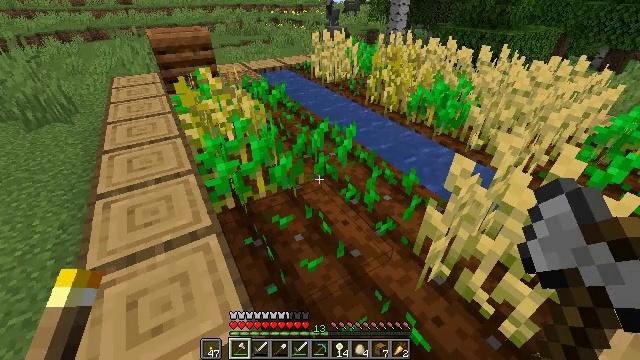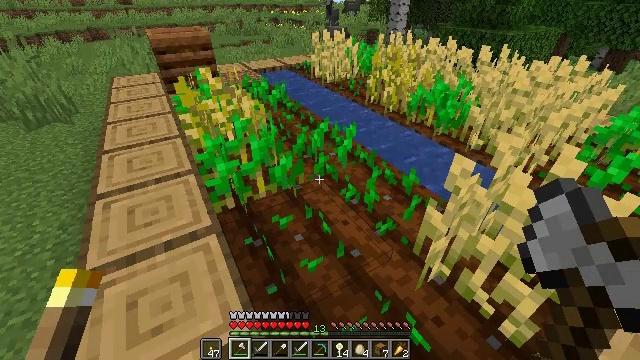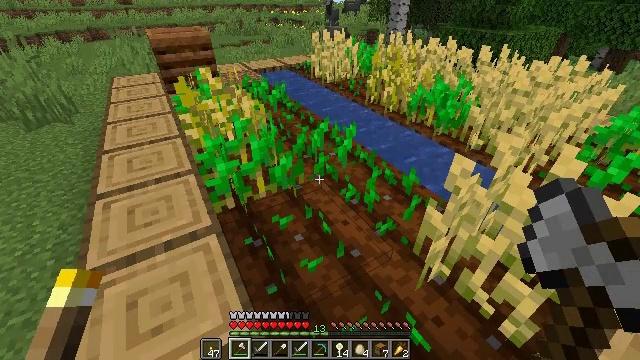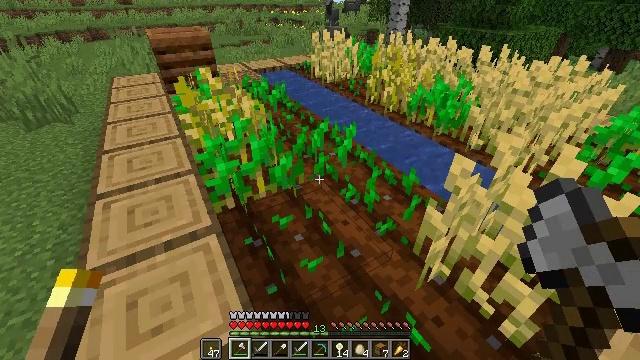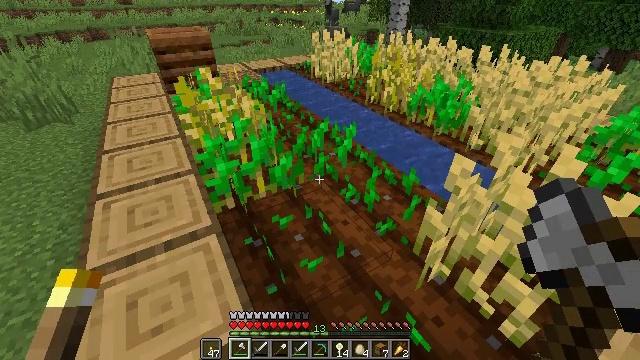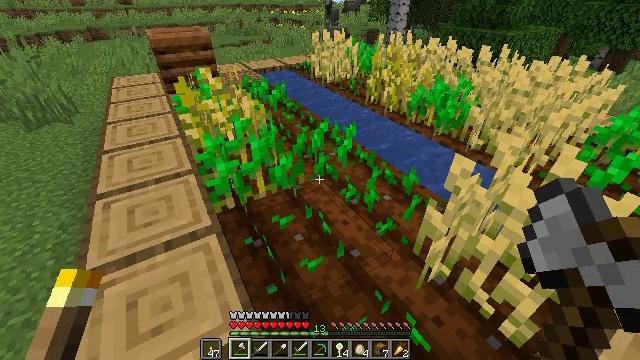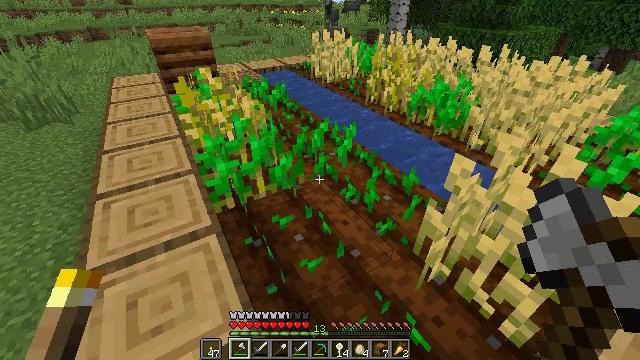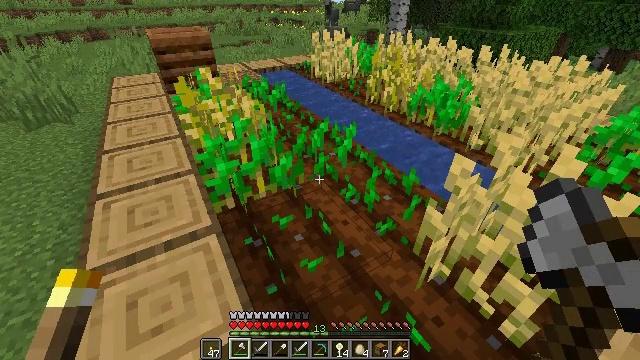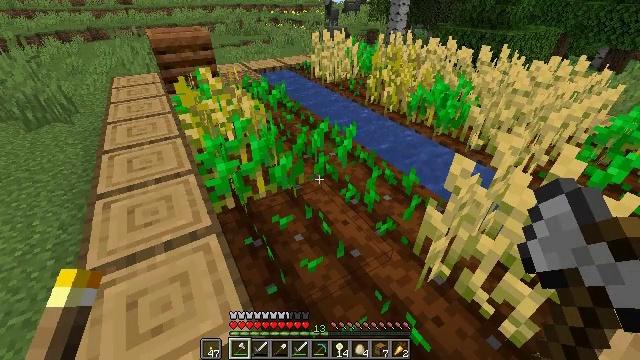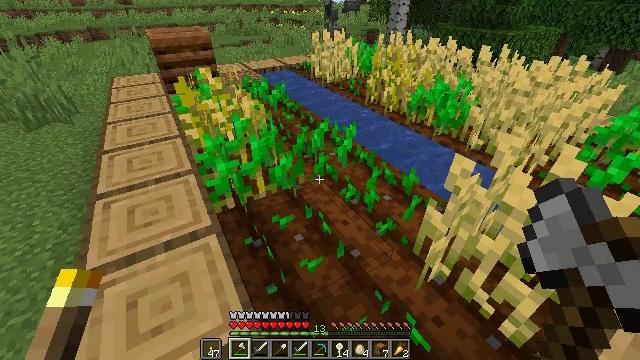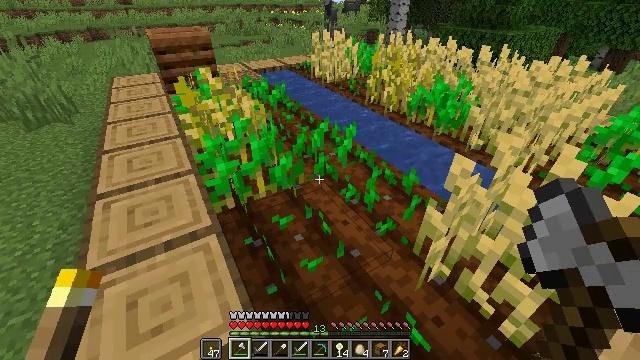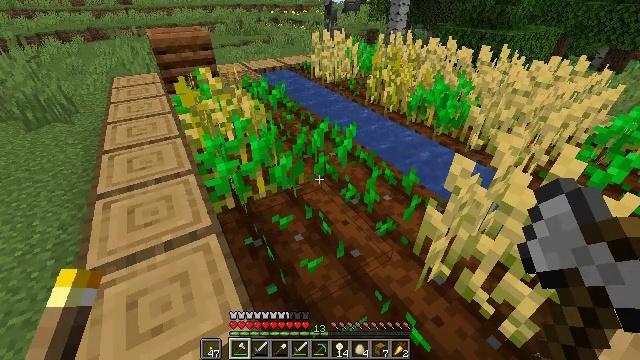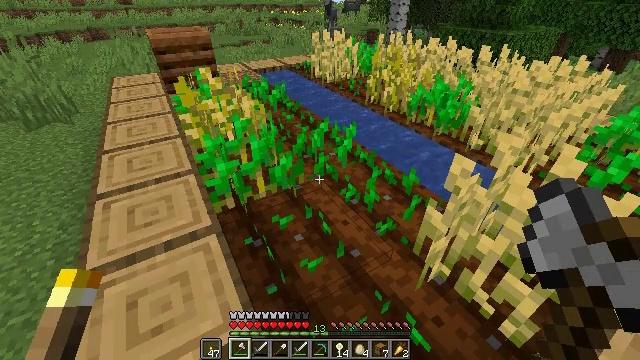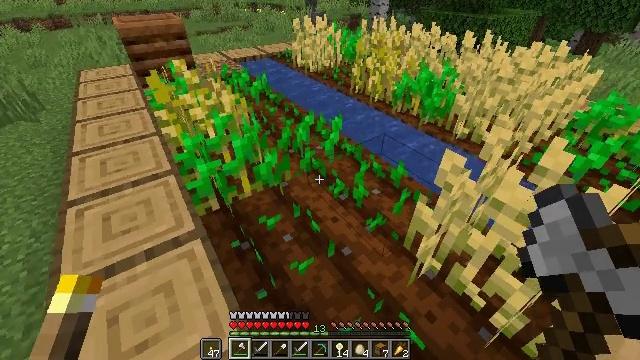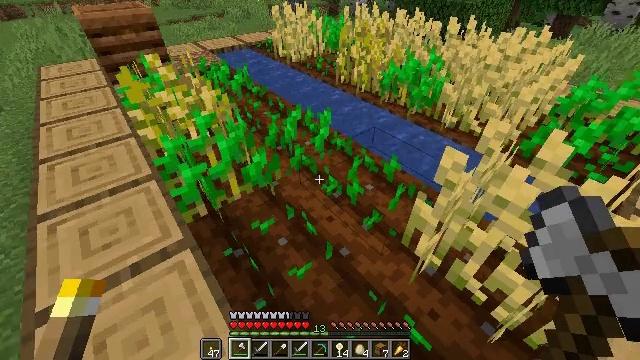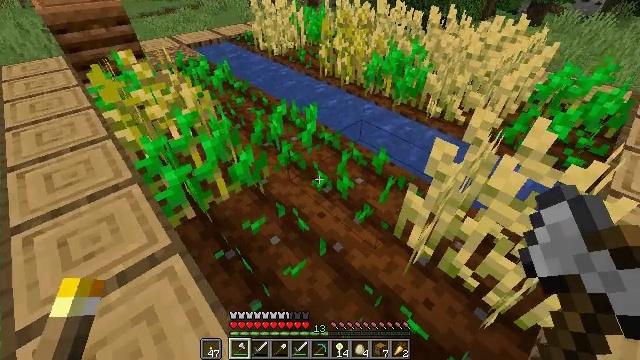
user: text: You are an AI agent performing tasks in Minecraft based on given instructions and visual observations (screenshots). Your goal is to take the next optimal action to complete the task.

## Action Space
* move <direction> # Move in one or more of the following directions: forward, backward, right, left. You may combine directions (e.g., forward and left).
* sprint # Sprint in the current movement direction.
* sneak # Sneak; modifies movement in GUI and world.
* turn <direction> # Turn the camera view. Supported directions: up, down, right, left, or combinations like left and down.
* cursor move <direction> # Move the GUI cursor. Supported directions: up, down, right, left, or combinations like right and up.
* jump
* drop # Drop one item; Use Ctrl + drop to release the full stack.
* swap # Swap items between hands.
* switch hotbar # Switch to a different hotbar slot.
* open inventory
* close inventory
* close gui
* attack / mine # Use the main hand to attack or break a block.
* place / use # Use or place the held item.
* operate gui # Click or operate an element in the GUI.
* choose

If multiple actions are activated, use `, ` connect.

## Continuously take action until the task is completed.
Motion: motion action
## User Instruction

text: Retrieve carrots by attacking the plant.
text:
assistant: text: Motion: no_op
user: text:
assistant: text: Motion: no_op
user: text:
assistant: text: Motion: no_op
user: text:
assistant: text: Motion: no_op
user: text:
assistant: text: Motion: no_op
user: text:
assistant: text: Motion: no_op
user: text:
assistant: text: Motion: no_op
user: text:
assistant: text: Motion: no_op
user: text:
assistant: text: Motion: no_op
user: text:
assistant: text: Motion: no_op
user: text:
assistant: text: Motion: no_op
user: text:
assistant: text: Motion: no_op
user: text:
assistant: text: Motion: move forward, turn right and down
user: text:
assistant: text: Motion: move forward and move left, turn right and down
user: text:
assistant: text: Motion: move forward and move left, turn right and down
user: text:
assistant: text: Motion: move forward and move left, turn right and down
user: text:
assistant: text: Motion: move forward and move left, turn right
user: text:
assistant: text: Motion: move forward and move left
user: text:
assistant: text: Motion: move forward and move left
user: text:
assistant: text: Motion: move forward and move left
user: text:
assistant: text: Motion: move forward and move left
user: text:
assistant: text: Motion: move forward and move left
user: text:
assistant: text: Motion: move forward and move left
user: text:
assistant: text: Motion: move forward and move left
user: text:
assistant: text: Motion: move forward and move left
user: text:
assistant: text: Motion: move forward and move left
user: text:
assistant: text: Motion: move forward and move left
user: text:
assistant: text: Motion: move forward and move left
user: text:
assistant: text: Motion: move left
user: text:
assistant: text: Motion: move left